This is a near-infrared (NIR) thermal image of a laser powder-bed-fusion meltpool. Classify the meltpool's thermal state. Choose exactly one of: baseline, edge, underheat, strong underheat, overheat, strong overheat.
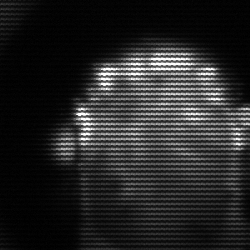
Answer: baseline